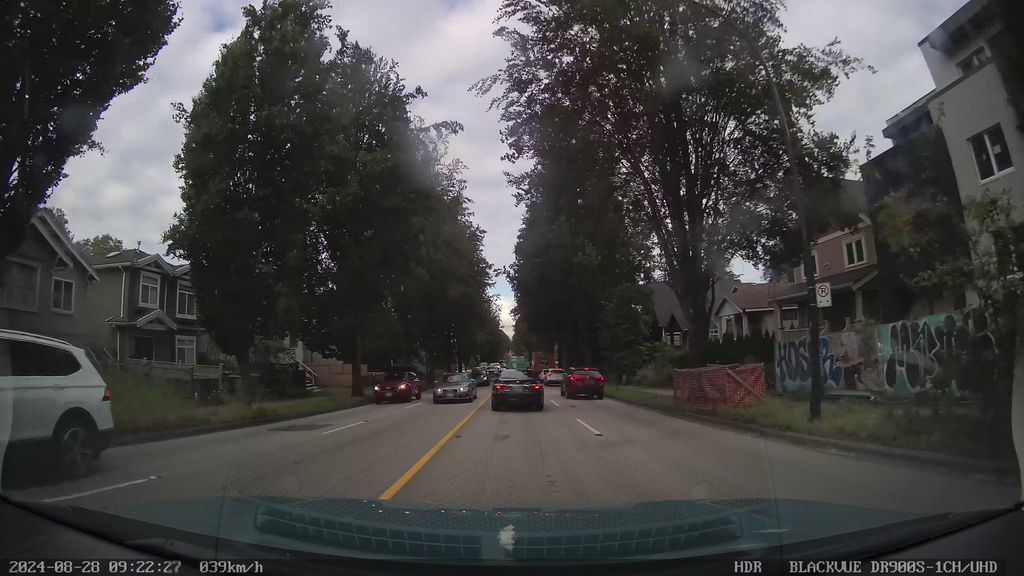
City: vancouver